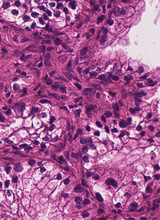
Tumor epithelial tissue: yes
Tumor-associated stroma tissue: no
Normal tissue: no